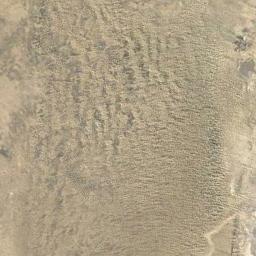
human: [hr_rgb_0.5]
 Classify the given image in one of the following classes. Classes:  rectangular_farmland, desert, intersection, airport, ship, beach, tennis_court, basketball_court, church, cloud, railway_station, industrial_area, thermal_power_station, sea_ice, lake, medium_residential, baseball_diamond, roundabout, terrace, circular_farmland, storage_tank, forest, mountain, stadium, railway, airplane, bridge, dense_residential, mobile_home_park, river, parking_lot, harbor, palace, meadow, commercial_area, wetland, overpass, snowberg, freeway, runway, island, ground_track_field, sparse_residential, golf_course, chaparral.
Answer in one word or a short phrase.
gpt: desert